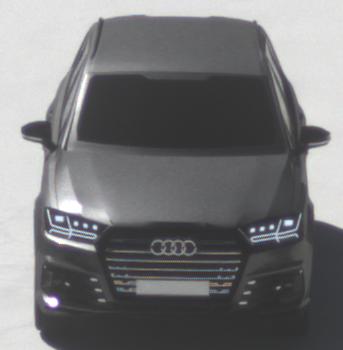
Make: Audi
Model: SQ7
Detailed model: -
Model produced from: 2016
Model produced until: 2018
Doors: 5
Color: gray
Road condition: dry road
Daytime: morning or afternoon
Contrast: high contrast